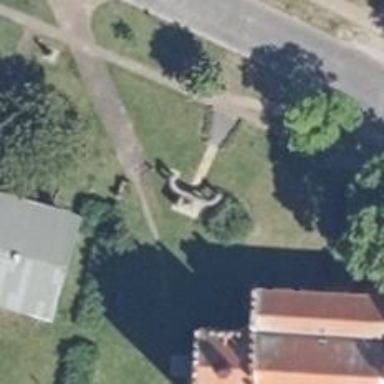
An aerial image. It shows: Historic obelisk memorial.